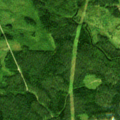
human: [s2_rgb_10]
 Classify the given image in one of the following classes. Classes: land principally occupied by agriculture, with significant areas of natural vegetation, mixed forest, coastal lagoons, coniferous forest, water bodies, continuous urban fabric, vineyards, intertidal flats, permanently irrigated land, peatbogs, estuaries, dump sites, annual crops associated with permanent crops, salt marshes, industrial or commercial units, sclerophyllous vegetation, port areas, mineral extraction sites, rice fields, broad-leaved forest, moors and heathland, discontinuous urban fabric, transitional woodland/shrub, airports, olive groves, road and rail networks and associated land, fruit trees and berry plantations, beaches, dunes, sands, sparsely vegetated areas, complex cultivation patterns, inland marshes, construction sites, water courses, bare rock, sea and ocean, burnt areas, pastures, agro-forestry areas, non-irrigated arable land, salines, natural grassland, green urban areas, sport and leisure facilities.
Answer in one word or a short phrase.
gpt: coniferous forest, mixed forest, transitional woodland/shrub